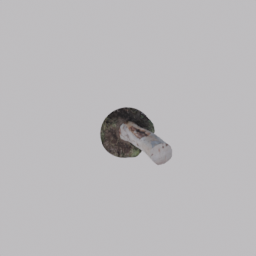
Label: nature